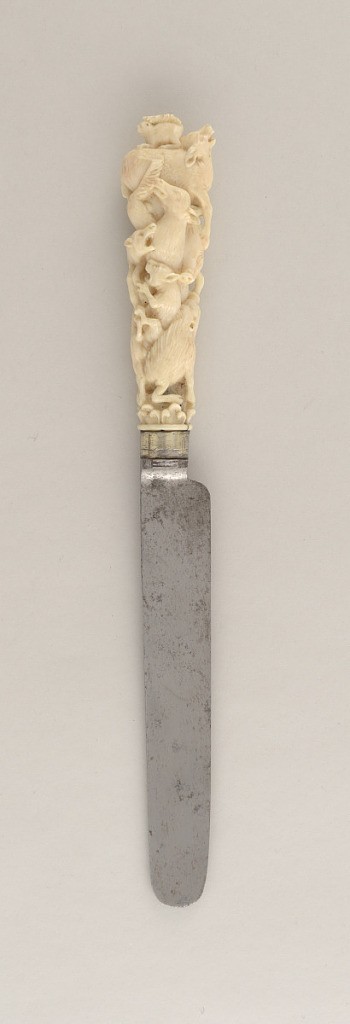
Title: Knife
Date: first half of 18th century
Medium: ivory, steel, silver, gold (gilt)
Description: Blade straight-sided with rounded end. Flared bolster, silver-gilt ferrule, plain. Ivory handle carved in deep relief with entwined hunting dogs and prey: squirrel, sheep, roe.